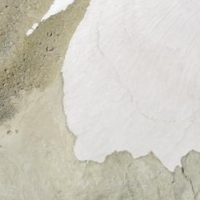
EUNIS habitat code: 48
Species observed at this site:
Gypaetus barbatus
Lagopus muta